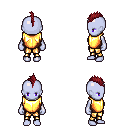
a pixel art fantasy rpg character, female body template, dark elf, purple skin, gold chest armor, gold greaves, brunette mohawk hairstyle, four views (front, back, left, right), 2x2 character sprite sheet, small pixel art, hard edges, no anti-aliasing